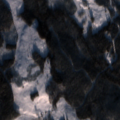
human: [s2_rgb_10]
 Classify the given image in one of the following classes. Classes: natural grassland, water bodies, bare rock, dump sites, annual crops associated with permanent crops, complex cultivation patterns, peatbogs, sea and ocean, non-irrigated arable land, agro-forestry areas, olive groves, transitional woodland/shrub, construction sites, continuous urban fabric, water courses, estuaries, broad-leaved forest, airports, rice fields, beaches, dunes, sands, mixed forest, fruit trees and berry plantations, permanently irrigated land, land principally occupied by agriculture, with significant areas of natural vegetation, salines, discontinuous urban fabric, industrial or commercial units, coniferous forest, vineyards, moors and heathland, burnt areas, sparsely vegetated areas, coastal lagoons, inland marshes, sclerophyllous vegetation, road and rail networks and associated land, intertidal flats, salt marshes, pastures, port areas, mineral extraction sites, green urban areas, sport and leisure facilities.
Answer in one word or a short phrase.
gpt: coniferous forest, transitional woodland/shrub